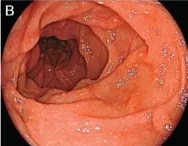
Oesophagogastroduodenoscopy images of the duodenum. Eight months later, the duodenal lymphangiectasia is unchanged (B).
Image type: endoscopy (gi_endoscopy)